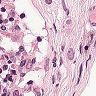
Metastatic tissue present: yes